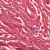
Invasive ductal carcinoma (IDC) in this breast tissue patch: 0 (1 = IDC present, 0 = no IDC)